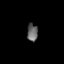
Tissue: lung
Cell type: Epithelial cells
Senescence score: 0.2386
Nuclear area (px): 181
Mean DAPI intensity: 101.552